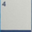
Piece: xx